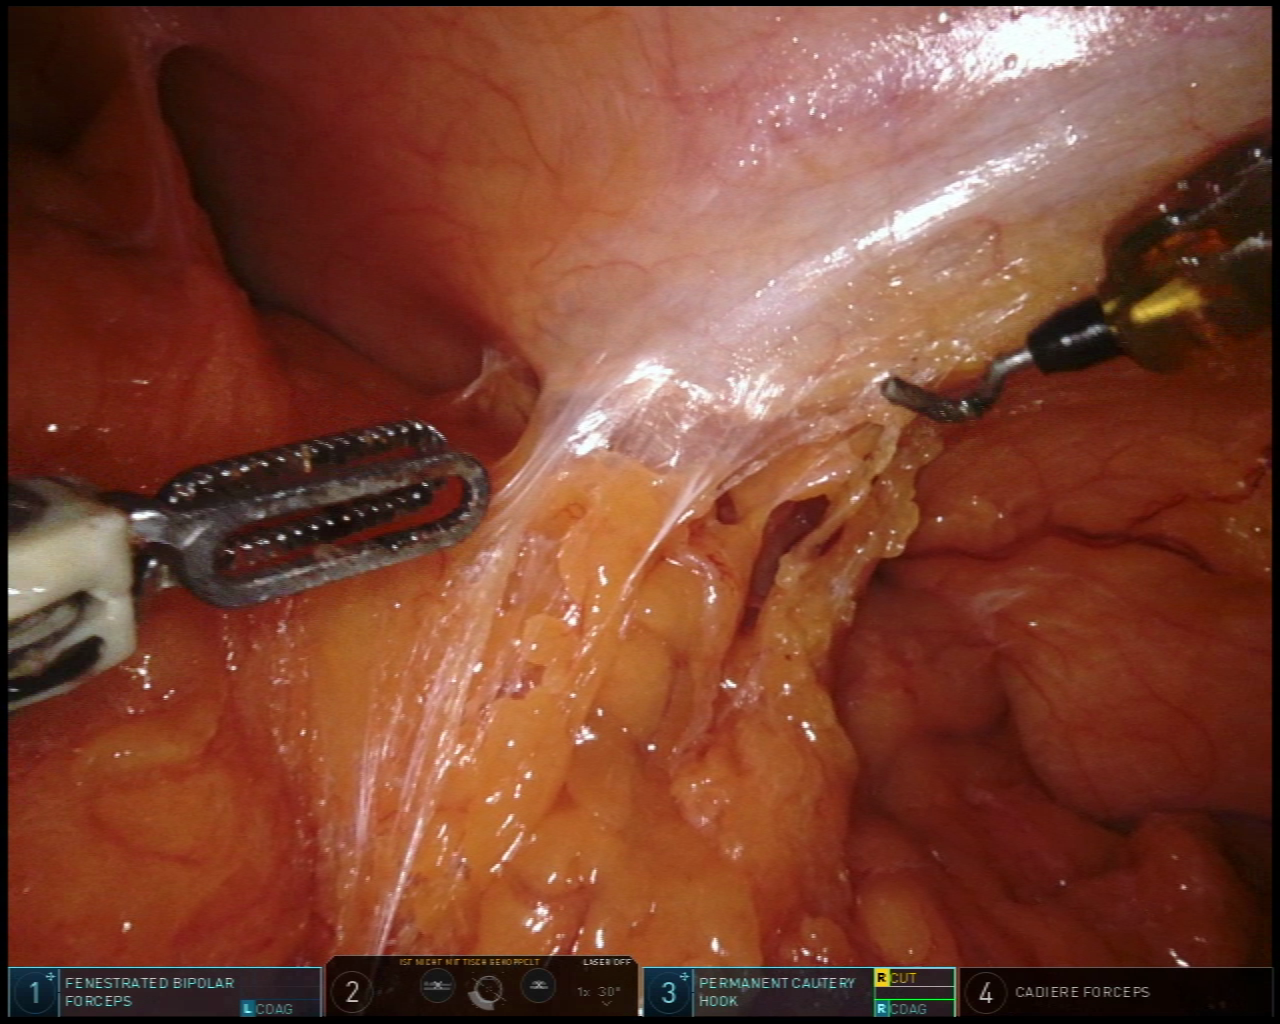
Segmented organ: abdominal_wall
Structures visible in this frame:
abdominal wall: yes
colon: no
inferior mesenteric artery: no
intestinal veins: no
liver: no
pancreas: no
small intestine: no
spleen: no
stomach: no
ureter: no
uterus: no
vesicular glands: no